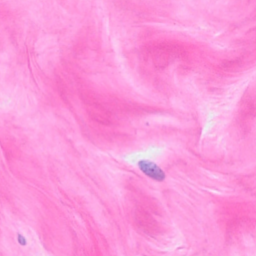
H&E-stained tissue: Breast